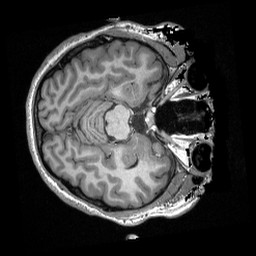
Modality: T1w
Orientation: axial
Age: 20
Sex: female
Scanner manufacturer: siemens
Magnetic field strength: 3 T
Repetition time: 2.3 s
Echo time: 0.00308 s